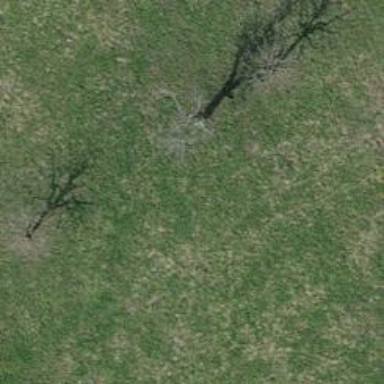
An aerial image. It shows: Single tag "natural: tree."